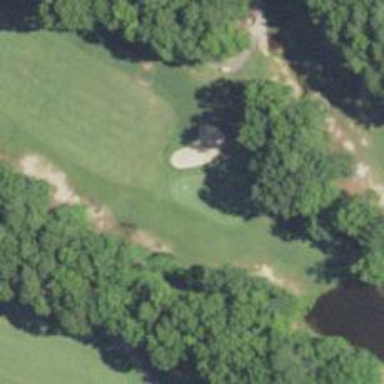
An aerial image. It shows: View of golf hole.